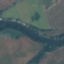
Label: River